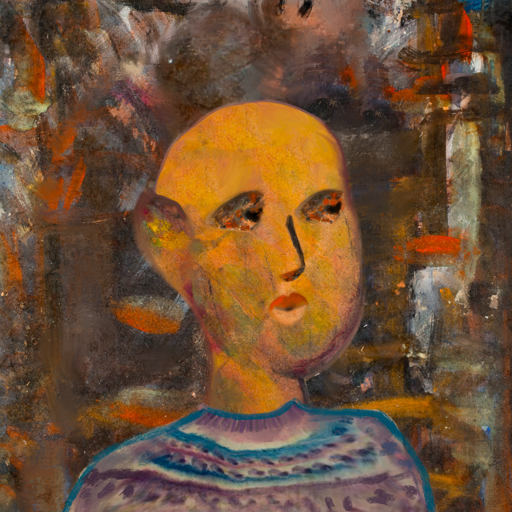
Background: GypsyQueen, Head And Neck Side: Gypsy_Mother, Face Side: Gypsy_Queen, Bust: HillGirl, Hair Side: Blank, Head Accessory: Blank, Second Necklace: Blank, Necklace: Blank, Baby: Blank